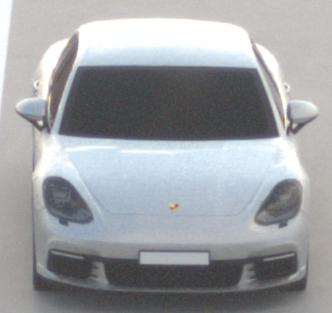
Make: Porsche
Model: Panamera
Detailed model: Panamera (971)
Model produced from: 2016/11
Model produced until: 2018/08
Doors: 5
Color: white
Road condition: dry road
Daytime: sunrise or sunset
Contrast: low contrast